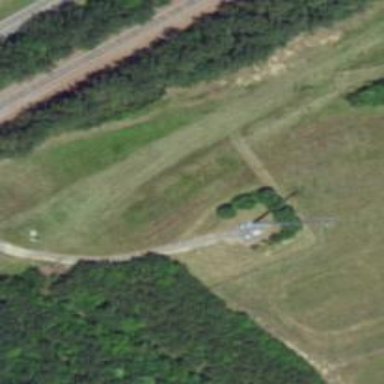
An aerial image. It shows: Communication mast tower.